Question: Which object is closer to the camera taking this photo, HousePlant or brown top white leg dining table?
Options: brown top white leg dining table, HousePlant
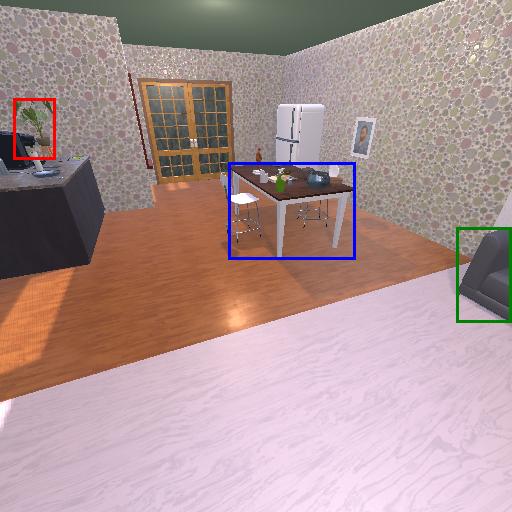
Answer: brown top white leg dining table